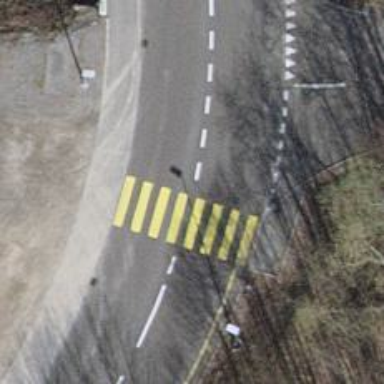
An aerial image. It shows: Uncontrolled zebra crossing with notable zebra markings.